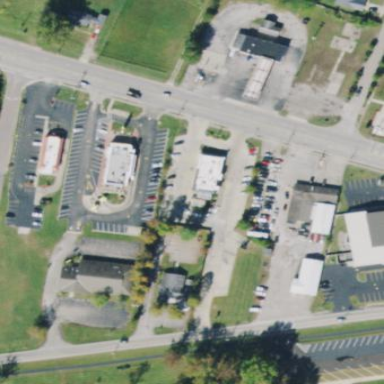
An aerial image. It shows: Retail area.